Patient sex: M
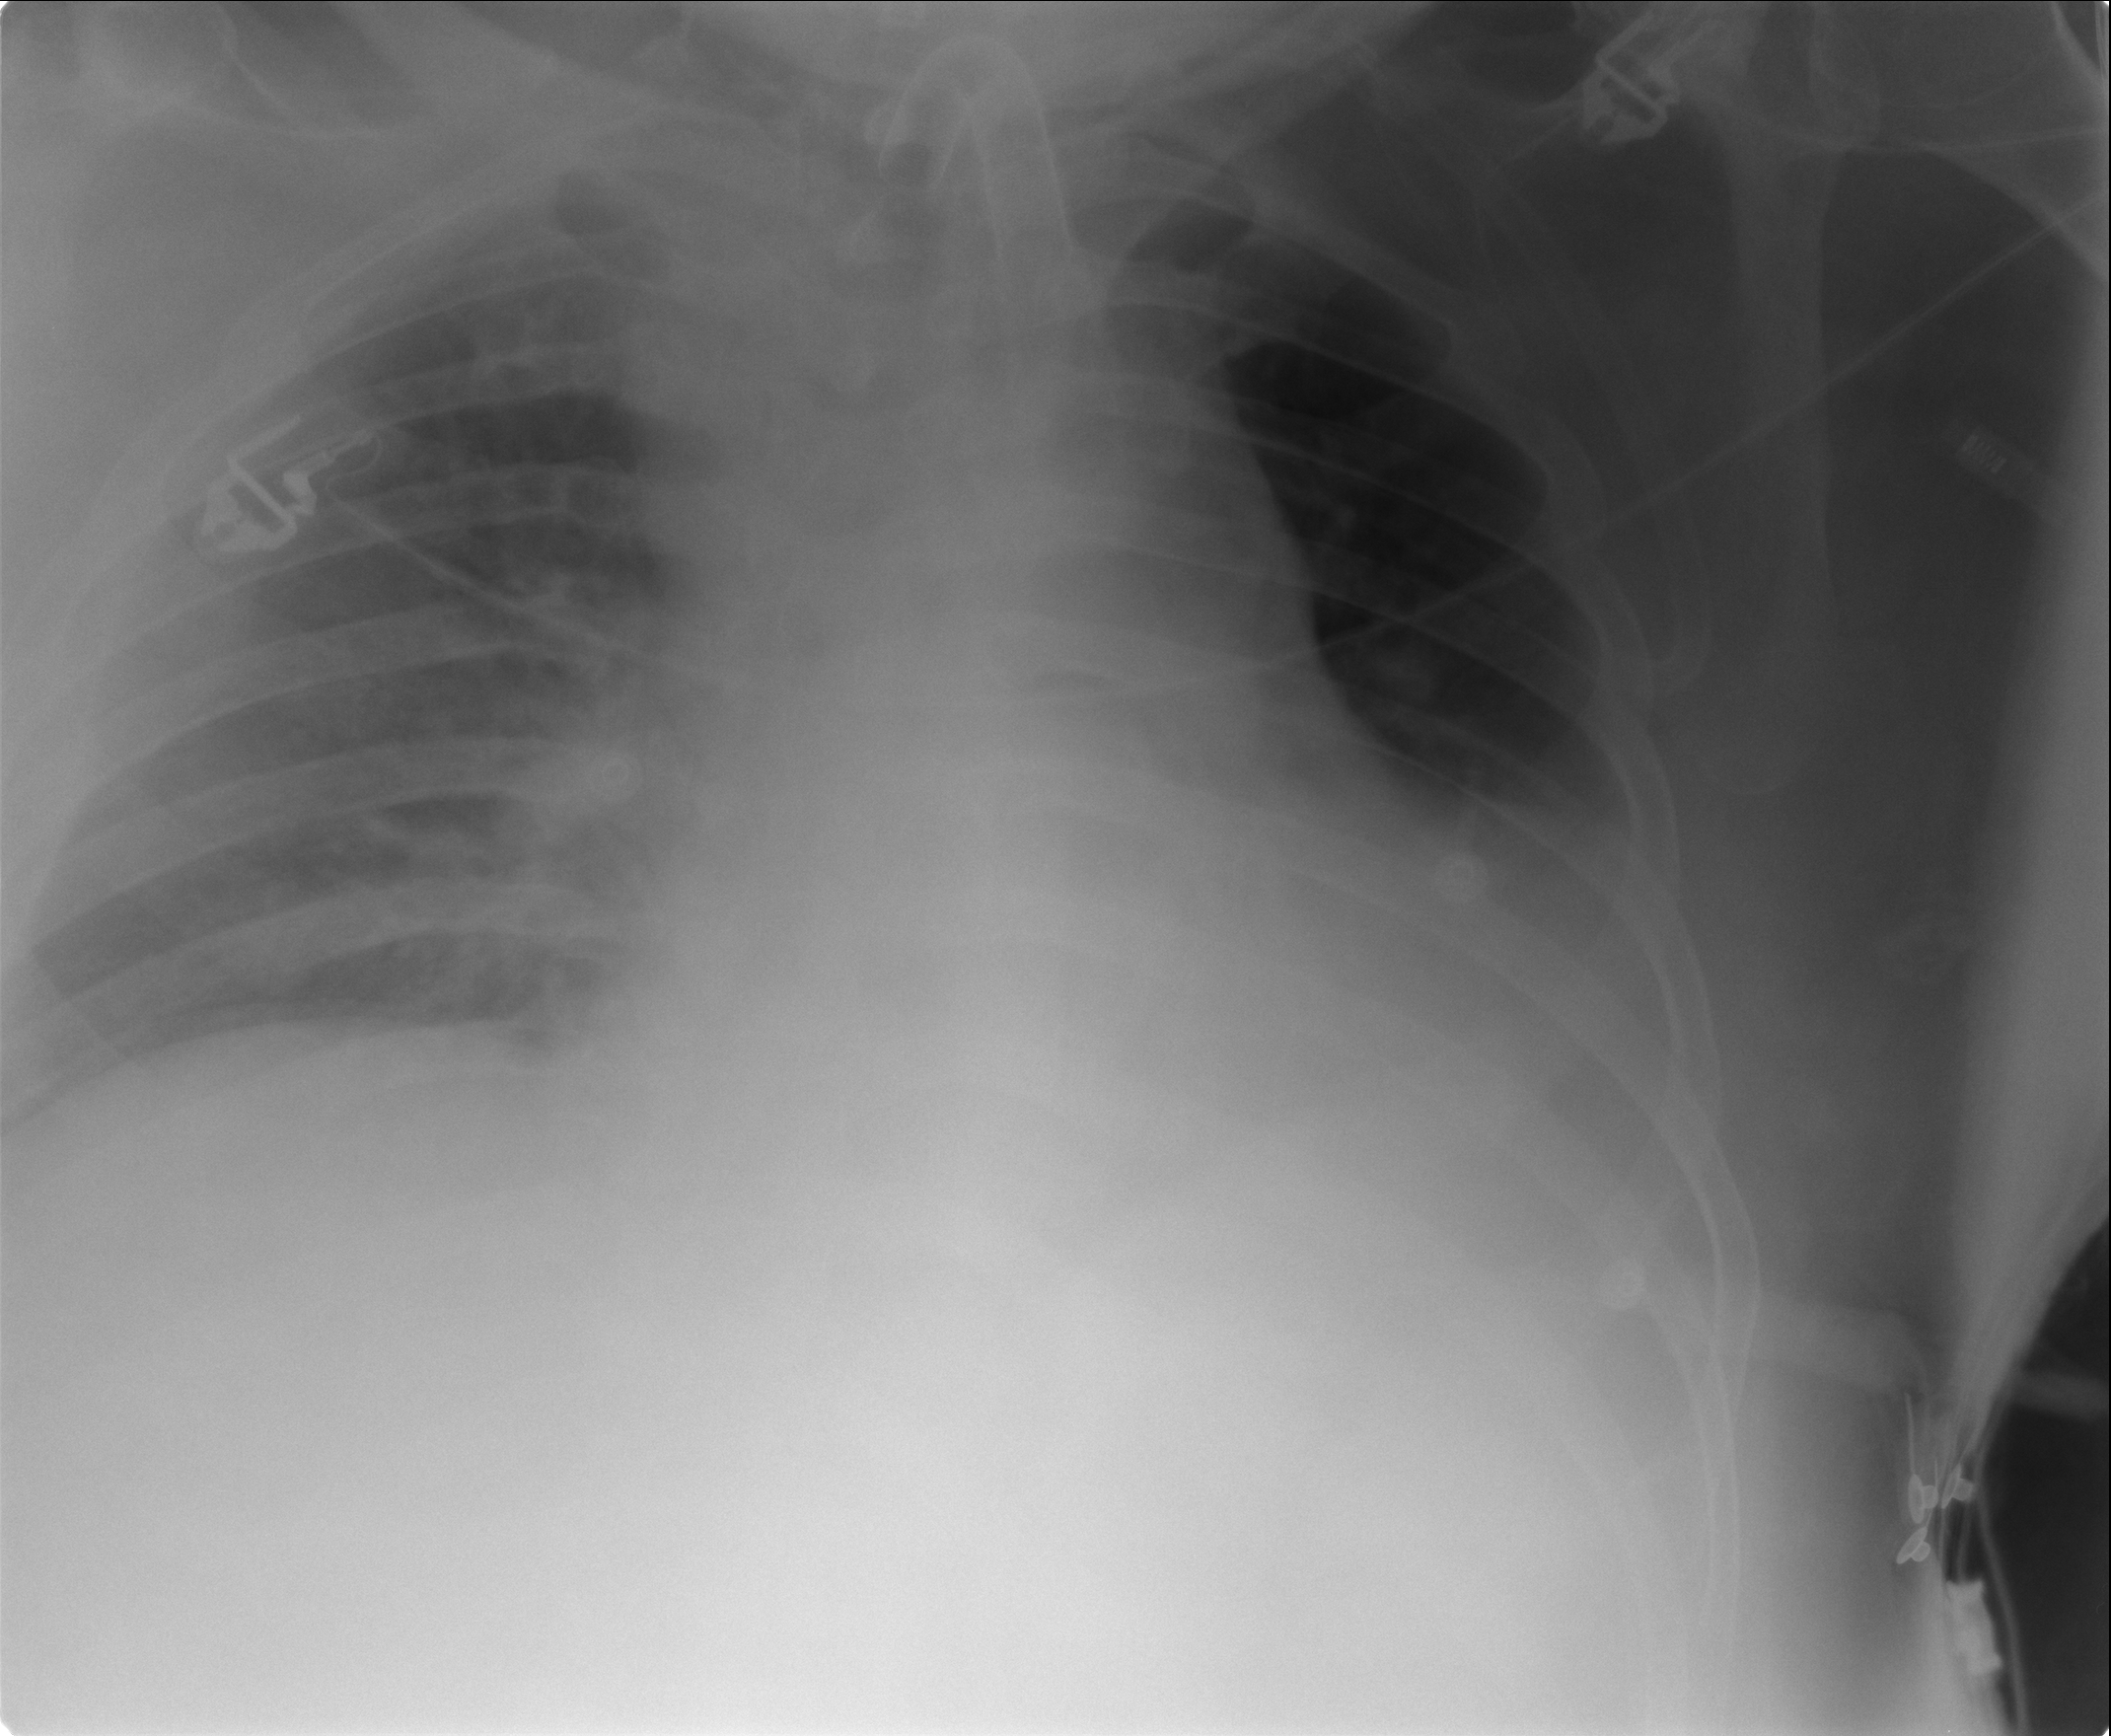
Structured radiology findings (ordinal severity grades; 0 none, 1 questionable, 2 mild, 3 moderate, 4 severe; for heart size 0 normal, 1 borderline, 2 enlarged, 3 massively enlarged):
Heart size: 2
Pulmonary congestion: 1
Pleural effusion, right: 0
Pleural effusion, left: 3
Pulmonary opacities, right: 1
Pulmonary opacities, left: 0
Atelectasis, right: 2
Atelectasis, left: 2